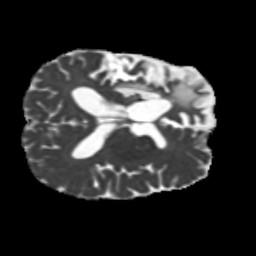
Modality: MD
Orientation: axial
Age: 56
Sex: male
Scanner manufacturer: siemens
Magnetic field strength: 3 T
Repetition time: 5.25 s
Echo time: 0.08 s